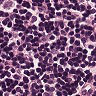
Metastatic tissue present: no